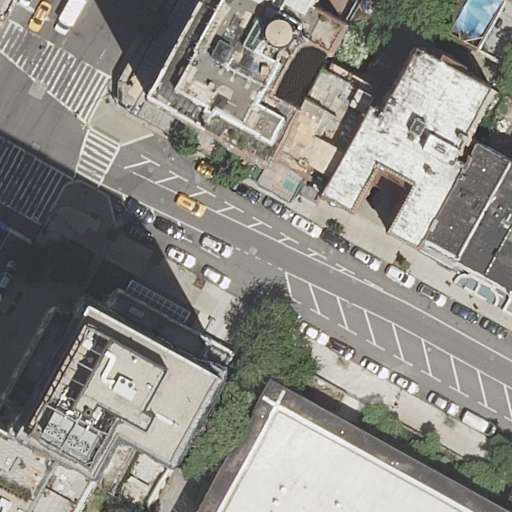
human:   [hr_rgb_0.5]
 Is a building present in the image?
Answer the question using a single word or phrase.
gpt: yes

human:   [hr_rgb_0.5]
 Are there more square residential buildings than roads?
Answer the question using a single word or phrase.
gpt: no

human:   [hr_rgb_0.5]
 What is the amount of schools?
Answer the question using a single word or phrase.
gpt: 1

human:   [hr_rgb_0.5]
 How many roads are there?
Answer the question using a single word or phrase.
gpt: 4

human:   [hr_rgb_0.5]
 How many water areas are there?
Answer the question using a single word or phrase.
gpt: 0

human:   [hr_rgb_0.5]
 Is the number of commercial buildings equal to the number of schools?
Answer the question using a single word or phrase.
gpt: no

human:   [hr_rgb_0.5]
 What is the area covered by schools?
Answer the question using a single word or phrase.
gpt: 842m2

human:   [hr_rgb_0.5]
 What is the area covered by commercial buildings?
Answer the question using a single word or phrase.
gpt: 0m2

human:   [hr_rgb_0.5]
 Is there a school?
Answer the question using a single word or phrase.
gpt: yes

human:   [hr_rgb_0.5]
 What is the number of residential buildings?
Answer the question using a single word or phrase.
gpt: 8

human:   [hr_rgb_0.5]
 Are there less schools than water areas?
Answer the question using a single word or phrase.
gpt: no

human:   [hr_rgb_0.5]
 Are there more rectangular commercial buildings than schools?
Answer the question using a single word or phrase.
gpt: no

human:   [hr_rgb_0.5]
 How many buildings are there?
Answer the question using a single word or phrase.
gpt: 9

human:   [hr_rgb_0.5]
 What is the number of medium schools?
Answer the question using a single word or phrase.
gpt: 0

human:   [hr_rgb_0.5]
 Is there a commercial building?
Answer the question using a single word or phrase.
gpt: no

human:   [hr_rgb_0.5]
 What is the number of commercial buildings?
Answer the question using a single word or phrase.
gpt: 0

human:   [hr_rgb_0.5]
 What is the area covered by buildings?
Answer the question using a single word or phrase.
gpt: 2338m2

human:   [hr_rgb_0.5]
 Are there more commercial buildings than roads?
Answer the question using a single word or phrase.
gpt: no

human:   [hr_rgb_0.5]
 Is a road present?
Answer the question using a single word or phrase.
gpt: yes

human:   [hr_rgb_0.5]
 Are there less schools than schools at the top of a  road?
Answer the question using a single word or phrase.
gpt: no

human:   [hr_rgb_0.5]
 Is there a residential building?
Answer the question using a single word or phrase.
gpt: yes

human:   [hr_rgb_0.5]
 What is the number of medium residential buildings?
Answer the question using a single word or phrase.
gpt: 6

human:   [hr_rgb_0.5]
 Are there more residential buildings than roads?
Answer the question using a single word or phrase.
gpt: yes

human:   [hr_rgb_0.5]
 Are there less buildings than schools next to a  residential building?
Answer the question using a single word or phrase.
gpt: no

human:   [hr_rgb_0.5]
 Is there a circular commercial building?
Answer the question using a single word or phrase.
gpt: no

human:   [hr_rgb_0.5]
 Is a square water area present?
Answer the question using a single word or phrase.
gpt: no

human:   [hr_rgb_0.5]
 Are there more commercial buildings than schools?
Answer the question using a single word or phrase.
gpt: no

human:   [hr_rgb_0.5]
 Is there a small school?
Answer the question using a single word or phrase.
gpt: no

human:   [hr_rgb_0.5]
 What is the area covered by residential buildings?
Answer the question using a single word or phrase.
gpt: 1496m2

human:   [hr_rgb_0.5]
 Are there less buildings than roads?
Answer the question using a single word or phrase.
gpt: no

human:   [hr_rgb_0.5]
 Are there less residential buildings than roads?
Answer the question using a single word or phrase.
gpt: no

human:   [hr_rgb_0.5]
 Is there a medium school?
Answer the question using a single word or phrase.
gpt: no

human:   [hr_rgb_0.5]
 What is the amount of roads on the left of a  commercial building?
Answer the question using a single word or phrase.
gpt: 0

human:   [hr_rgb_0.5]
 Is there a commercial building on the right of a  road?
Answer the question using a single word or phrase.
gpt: no

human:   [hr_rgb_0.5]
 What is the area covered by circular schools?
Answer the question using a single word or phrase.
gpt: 0m2

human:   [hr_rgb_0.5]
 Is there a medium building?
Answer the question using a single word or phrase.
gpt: yes

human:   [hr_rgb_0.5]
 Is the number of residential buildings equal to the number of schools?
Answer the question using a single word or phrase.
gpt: no

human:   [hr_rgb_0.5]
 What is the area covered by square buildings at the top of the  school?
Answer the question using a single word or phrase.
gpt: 0m2

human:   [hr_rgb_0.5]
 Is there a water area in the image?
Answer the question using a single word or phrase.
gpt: no

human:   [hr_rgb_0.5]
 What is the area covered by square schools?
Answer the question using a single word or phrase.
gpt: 0m2

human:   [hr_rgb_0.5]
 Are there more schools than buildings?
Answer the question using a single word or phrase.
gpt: no

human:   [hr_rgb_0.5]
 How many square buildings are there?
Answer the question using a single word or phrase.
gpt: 0

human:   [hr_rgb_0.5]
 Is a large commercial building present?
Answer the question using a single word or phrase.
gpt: no

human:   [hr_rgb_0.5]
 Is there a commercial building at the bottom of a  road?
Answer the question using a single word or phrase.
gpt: no

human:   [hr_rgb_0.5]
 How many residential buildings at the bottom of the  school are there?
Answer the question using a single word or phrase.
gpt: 0

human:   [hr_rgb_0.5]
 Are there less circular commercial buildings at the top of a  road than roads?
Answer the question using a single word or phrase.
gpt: yes

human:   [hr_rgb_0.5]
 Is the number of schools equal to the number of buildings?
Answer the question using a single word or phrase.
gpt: no

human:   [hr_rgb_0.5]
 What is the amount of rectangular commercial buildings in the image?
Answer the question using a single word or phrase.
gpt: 0

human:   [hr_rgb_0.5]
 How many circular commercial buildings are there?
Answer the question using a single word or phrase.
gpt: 0

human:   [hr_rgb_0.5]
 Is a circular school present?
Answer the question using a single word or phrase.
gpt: no

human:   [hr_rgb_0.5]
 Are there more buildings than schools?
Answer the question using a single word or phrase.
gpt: yes

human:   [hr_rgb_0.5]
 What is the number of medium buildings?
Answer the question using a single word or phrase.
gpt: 6

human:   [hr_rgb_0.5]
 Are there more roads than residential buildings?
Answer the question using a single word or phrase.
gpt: no

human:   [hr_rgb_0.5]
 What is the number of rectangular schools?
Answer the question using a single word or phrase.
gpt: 1

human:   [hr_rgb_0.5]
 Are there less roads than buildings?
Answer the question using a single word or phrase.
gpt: yes

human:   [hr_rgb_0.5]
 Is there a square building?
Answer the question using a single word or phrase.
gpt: no

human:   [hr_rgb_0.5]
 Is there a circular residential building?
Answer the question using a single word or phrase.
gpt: no

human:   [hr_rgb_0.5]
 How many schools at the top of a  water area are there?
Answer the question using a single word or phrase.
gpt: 0

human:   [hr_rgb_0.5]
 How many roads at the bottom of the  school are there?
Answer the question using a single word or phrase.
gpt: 0

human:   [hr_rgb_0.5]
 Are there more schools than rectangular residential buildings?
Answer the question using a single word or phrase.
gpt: no

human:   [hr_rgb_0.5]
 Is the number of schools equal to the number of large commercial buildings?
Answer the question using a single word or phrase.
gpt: no

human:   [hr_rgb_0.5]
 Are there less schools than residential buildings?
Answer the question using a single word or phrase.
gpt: yes

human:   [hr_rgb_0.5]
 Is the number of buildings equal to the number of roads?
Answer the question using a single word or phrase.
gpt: no

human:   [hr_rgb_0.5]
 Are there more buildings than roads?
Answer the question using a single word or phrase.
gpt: yes